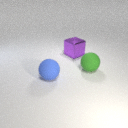
large purple metal cube to the left of large green rubber sphere